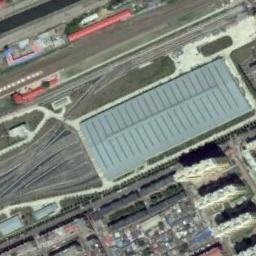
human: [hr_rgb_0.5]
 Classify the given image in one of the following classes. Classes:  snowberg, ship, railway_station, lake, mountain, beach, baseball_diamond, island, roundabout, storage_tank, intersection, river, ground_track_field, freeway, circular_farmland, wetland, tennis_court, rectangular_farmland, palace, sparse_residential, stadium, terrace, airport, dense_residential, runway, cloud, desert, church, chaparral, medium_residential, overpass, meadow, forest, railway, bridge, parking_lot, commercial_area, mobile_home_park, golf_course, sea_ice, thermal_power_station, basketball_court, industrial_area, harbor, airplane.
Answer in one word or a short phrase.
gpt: railway_station